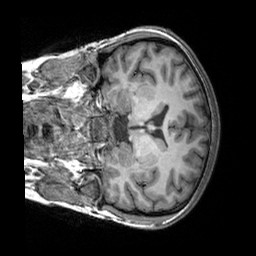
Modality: T1w
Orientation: coronal
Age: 18
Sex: female
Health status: healthy
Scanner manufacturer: siemens
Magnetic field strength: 3 T
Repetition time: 2.3 s
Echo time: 0.00303 s